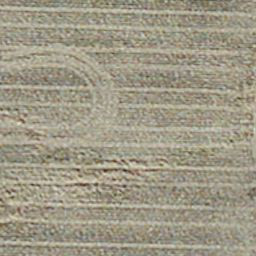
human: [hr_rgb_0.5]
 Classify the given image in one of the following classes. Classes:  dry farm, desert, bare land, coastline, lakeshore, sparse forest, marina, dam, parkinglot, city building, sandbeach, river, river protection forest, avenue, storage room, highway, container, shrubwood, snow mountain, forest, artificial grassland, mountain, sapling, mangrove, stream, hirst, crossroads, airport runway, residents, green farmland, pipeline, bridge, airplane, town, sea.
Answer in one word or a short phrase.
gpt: dry farm